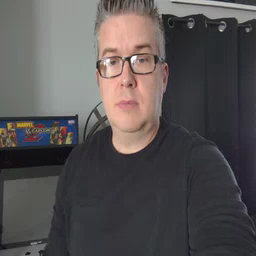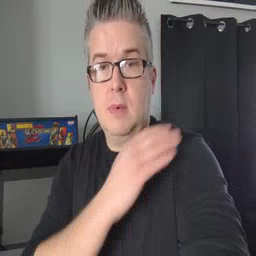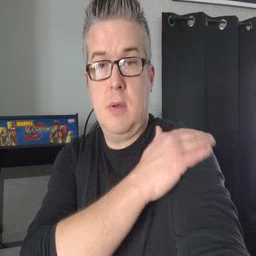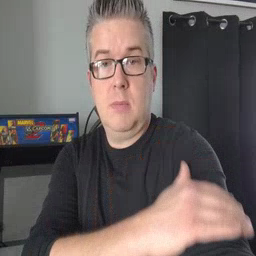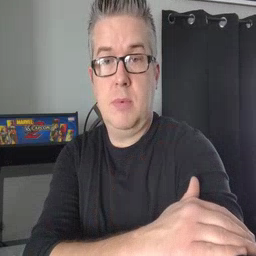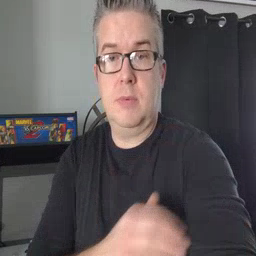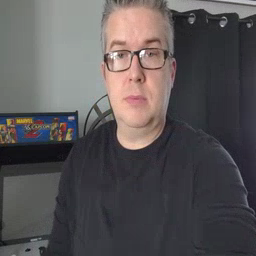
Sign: arm